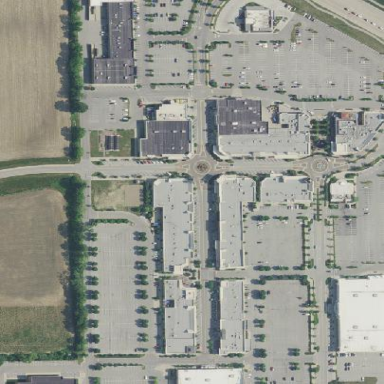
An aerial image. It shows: Retail area.